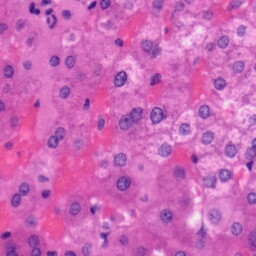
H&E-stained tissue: Liver